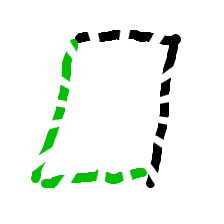
Shape: parallelogram